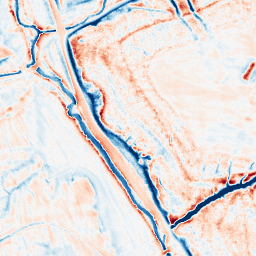
Category: edge_preserving
Decomposition family: anisotropic_diffusion
Decomposition parameters: iterations: 50
kappa: 50
gamma: 0.15
Upsampling method: bicubic
Upsampling parameters: scale: 8
Upsampling scale: 8